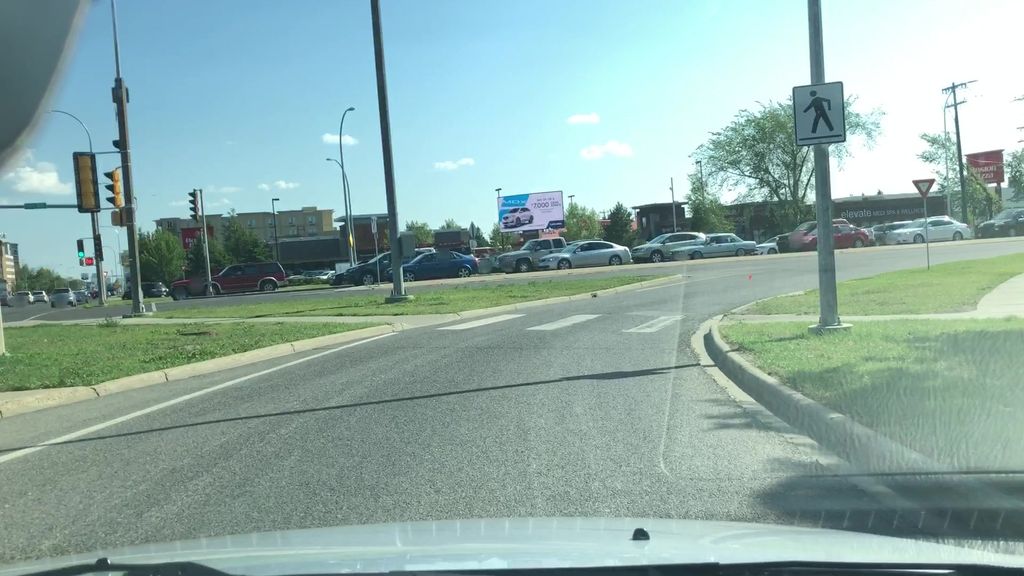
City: edmonton